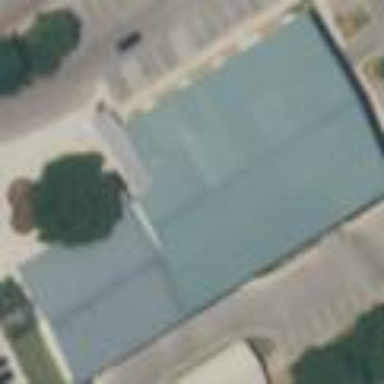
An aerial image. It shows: Community centre building.